Interaction volume radius: 5 \u00c5
Interaction volume height: 15 \u00c5
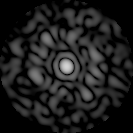
Disorder parameter: 0.8316